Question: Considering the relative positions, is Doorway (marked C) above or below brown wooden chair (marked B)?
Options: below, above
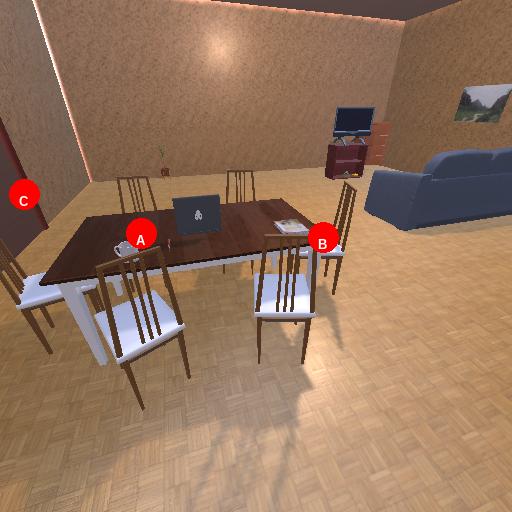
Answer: below